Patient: sex M, age 25
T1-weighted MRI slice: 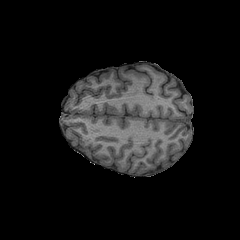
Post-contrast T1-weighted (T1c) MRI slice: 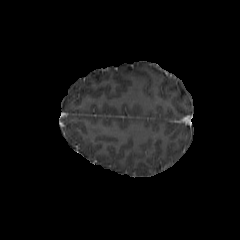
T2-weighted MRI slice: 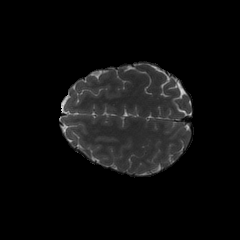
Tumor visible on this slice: no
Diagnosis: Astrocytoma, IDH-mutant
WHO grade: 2